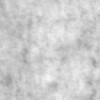
Label: no_change